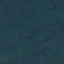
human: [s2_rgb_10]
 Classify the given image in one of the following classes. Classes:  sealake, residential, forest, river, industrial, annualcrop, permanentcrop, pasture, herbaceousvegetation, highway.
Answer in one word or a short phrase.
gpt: Forest